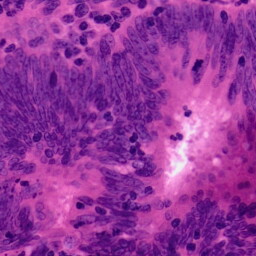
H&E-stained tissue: Colon